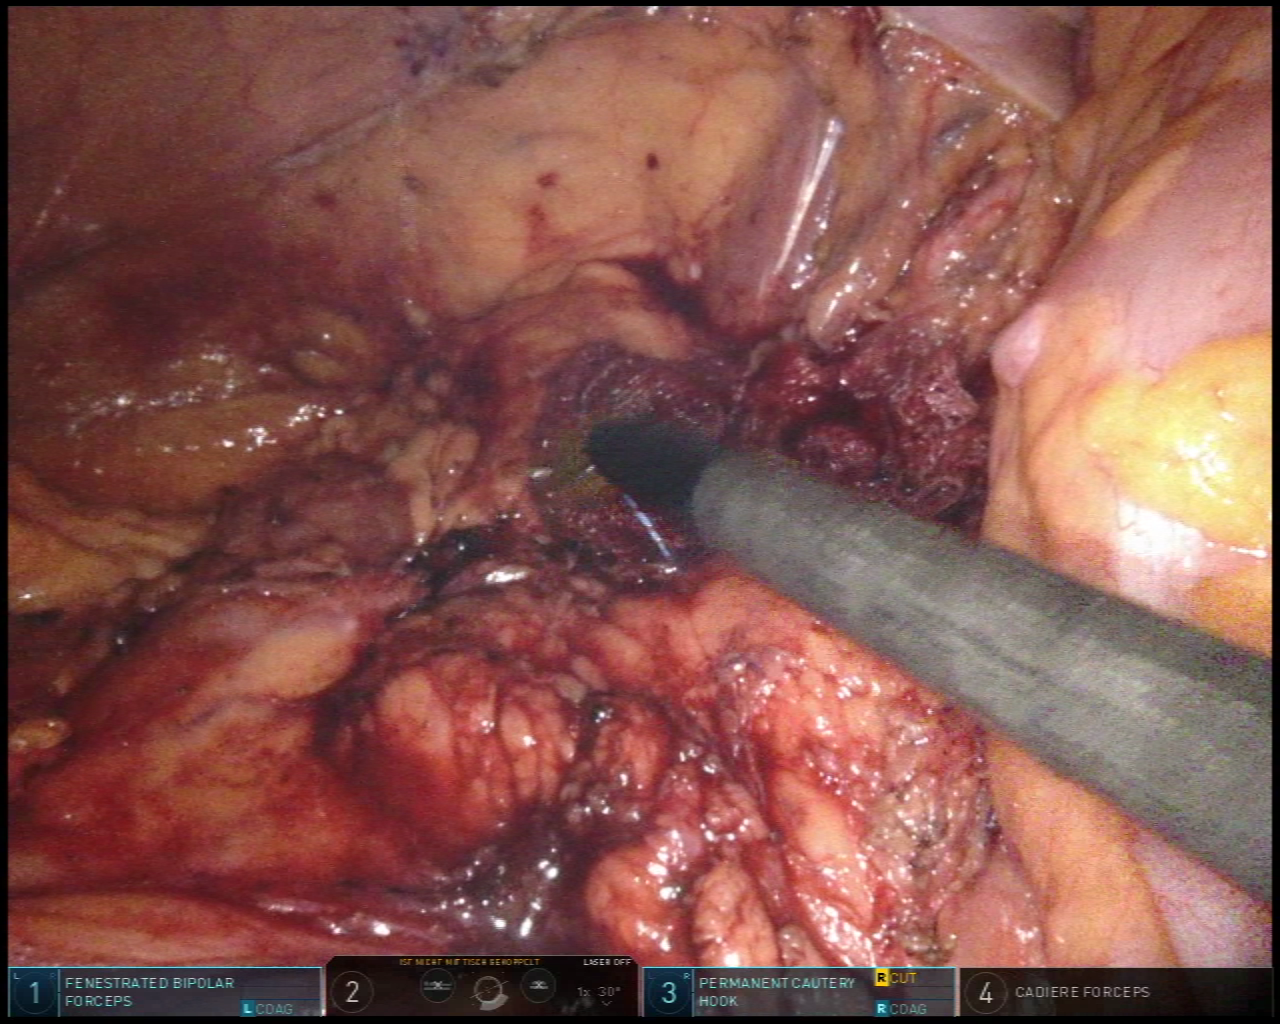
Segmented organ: colon
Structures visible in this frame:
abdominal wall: yes
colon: yes
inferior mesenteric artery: no
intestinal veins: no
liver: no
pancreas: no
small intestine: no
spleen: no
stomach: no
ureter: yes
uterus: no
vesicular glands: no